This grayscale texture is a bearing vibration snapshot reshaped row-by-row into a square image. Determine the bearing's health state. Answer with exactly one of: normal, inner_race, outer_race, ball.
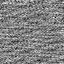
Answer: normal